Question: I have got configured TeamCity to execute NUnit tests.
When I run manually it then it is working fine. But somehow it acumulates pending changes and doesn't run test even if I refresh overview page of TeamCity.
I am wondering which setting I have to use so pending changes will run?
Basically I would like to start first pending changes to execute as soon as it appears.
Thank you!

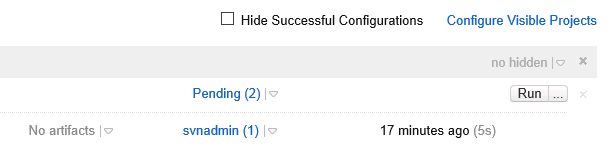
Answer: It sounds like you are missing your build trigger. When you edit the project settings, you should see the Build Triggers step (#5). It's the spot where you need to add the event that tells TeamCity it should kick off a build. It is generally tied to your source control check-ins/commits.
You probably want to use the 'VCS Trigger' to kick off the build.